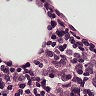
Metastatic tissue present: no